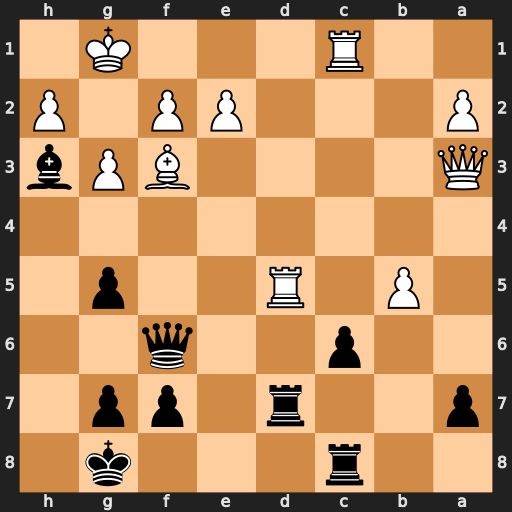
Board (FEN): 2r3k1/p2r1pp1/2p2q2/1P1R2p1/8/Q4BPb/P3PP1P/2R3K1
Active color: b
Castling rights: -
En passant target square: -
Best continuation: Rxd5 Bxd5 cxd5 Rxc8+ Bxc8